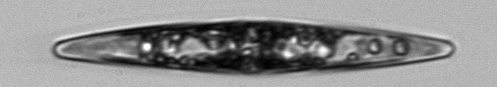
Label: Pleurosigma